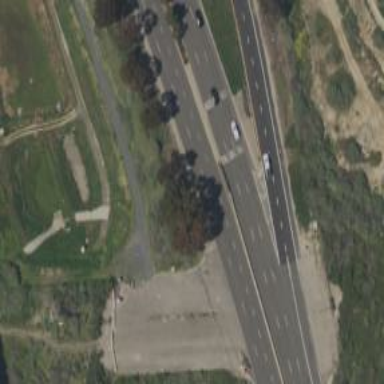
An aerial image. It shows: Expressway with asphalt surface and classified as primary highway.